Field crop: tomato
Growth stage: 2
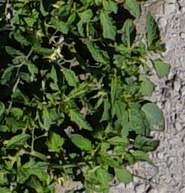
Species: tomato